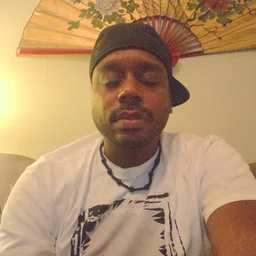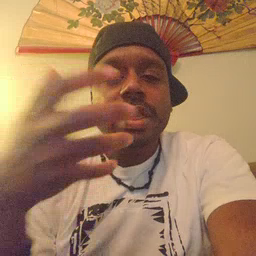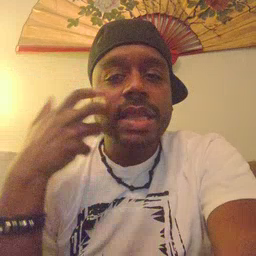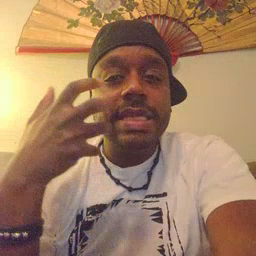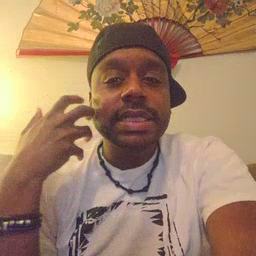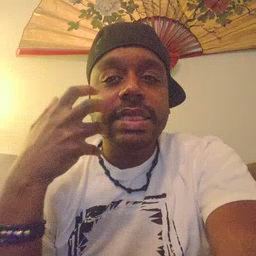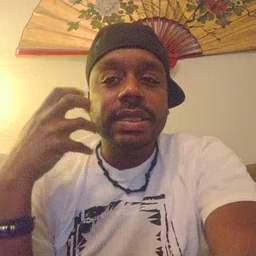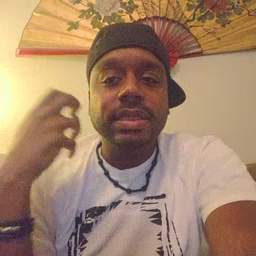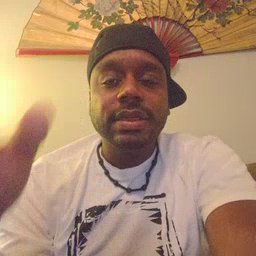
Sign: tiger